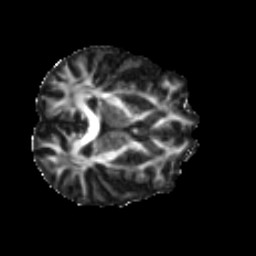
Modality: FA
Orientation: axial
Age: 48
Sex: male
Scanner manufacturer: ge
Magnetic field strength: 3 T
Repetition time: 7.8 s
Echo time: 0.0606 s